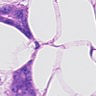
Metastatic tissue present: yes